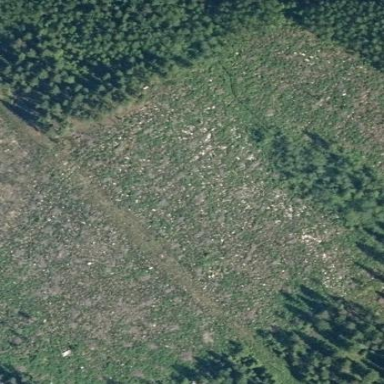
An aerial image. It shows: Clearcut man-made area surrounded by scrub vegetation.